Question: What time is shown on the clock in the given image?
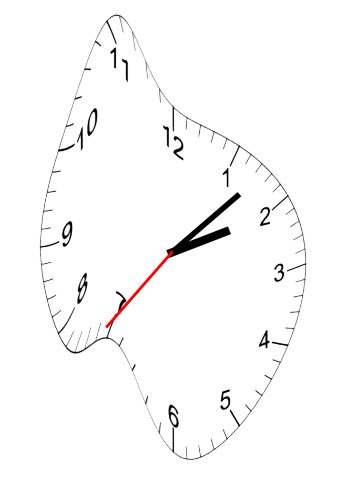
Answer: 02:07:36